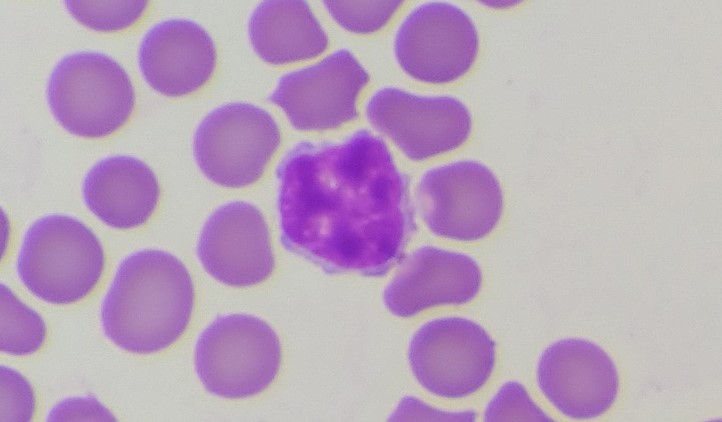
White blood cell type: Lymphocyte